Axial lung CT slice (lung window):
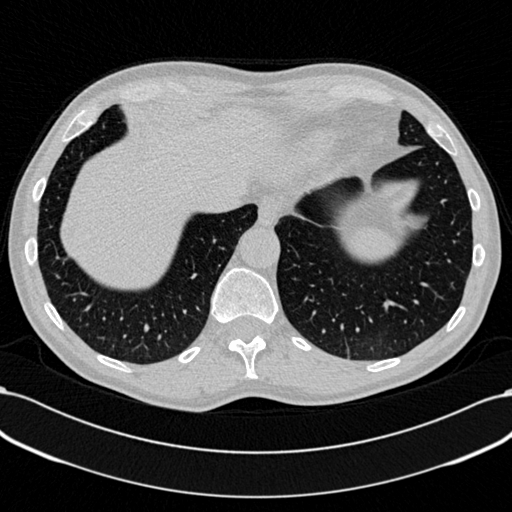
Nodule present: no